Field crop: maize
Growth stage: 1
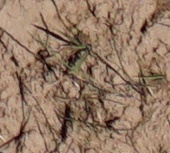
Species: lolium